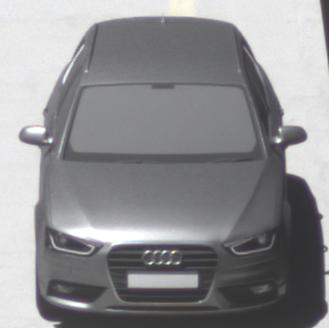
Make: Audi
Model: A4 Avant 1.8 TFSI
Detailed model: A4 (B8) Avant
Model produced from: 2012/02
Model produced until: 2015/04
Doors: 5
Color: gray
Road condition: dry road
Daytime: midday
Contrast: high contrast